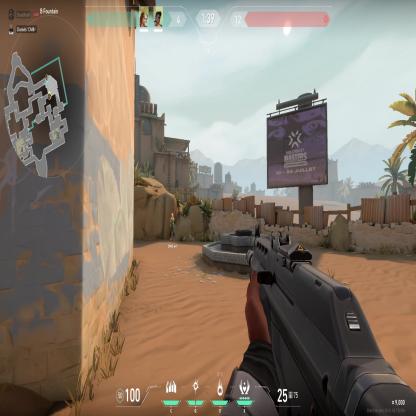
Label: teammate